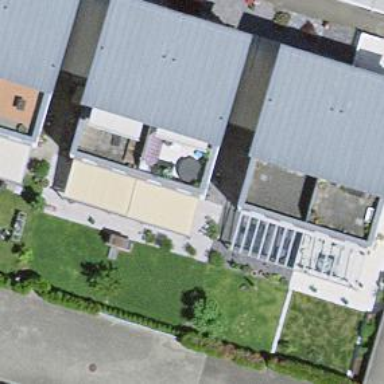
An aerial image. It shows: Residential building.